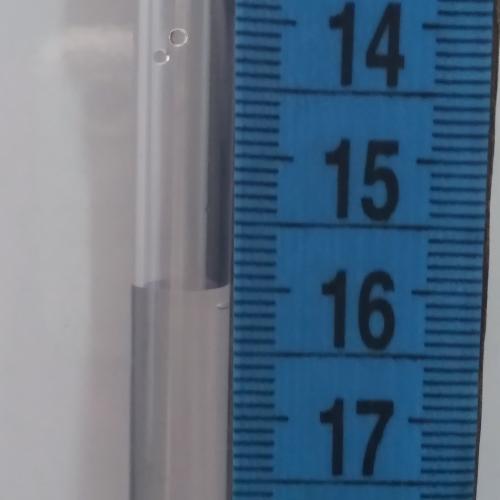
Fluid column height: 16.0 cm